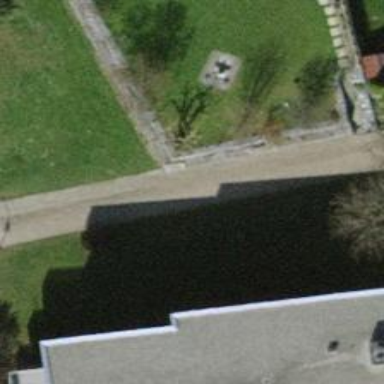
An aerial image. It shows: Footway made of paving stones.